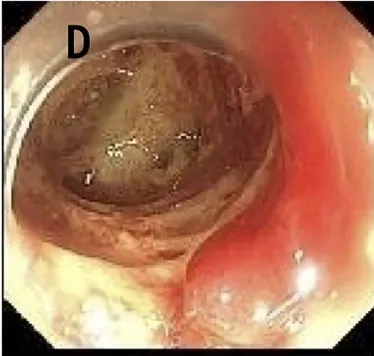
Endoscopy of the lower gastrointestinal tract. (D) Anal fistula.
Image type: endoscopy (airway_endoscopy)